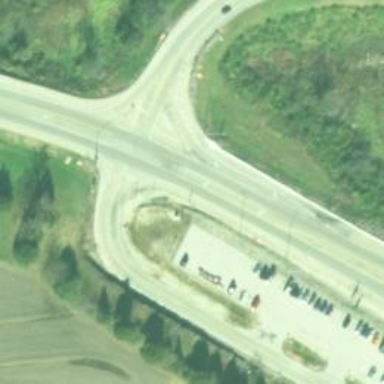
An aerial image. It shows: Asphalt trunk highway.